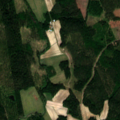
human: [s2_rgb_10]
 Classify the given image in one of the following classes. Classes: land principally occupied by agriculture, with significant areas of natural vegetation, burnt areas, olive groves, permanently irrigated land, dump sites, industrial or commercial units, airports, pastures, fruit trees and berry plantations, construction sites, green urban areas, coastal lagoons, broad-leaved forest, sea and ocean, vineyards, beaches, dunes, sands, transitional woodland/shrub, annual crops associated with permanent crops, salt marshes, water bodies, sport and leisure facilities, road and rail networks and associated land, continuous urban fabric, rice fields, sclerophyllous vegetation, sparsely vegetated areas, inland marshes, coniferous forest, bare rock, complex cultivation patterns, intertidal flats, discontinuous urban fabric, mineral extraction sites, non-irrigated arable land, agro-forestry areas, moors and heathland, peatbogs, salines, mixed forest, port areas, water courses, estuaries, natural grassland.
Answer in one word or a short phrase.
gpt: land principally occupied by agriculture, with significant areas of natural vegetation, coniferous forest, mixed forest